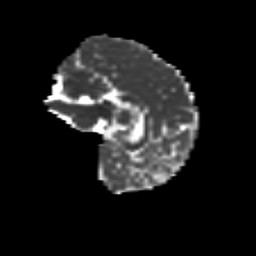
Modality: MD
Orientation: sagittal
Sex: female
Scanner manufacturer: siemens
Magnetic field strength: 3 T
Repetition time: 5 s
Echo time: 0.071 s